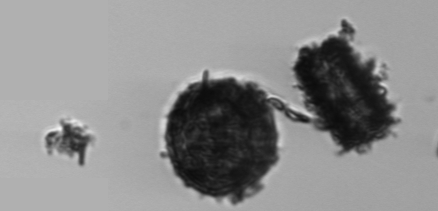
Label: Thalassiosira_TAG_external_detritus